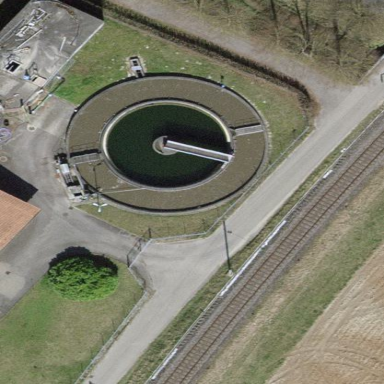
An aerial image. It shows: View of wastewater plant.